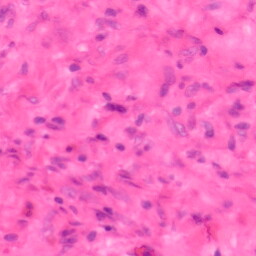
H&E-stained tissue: Colon